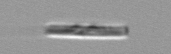
Label: Leptocylindrus